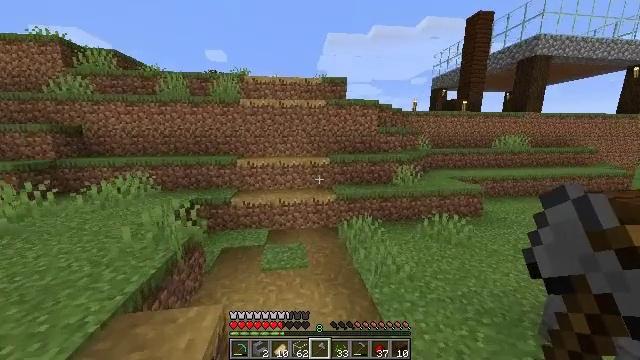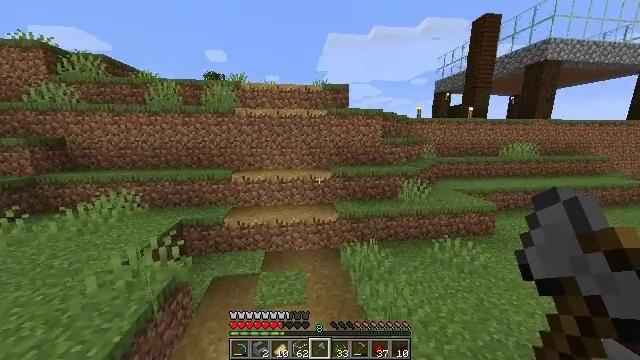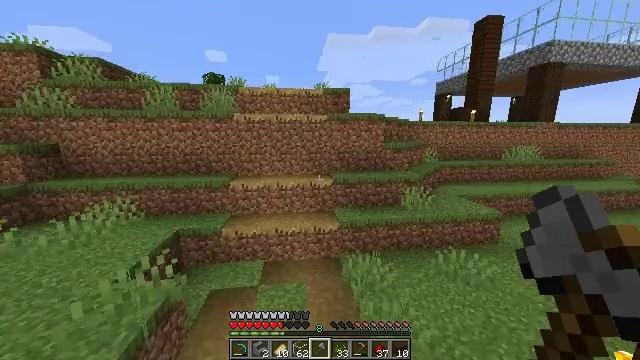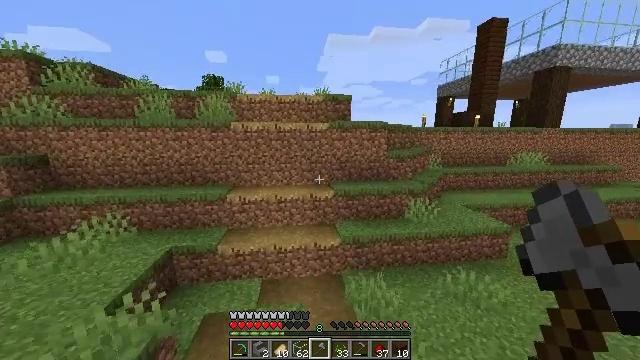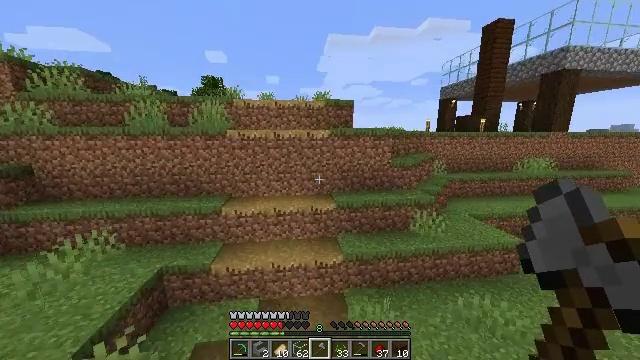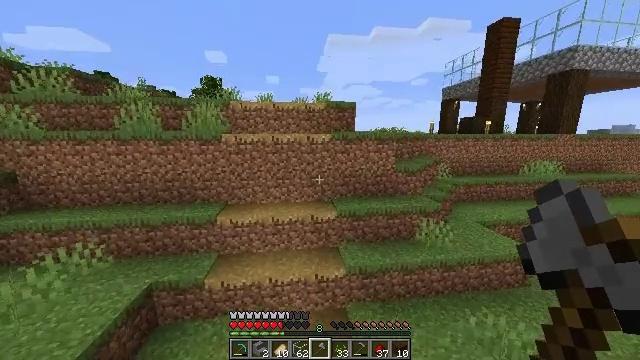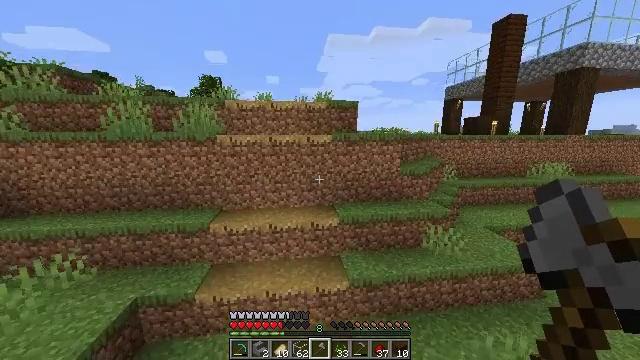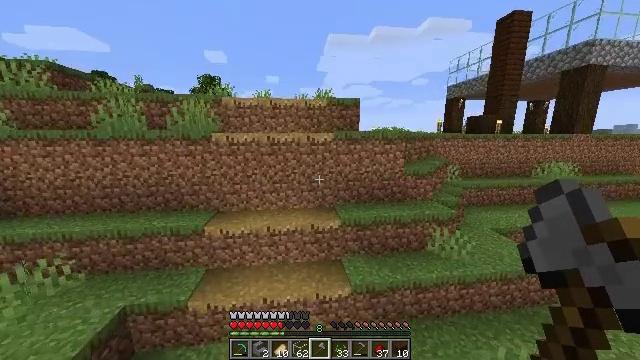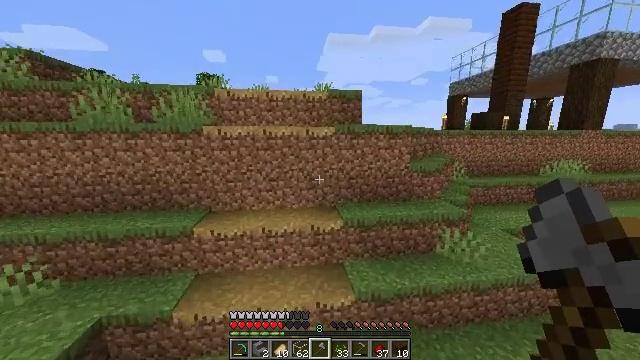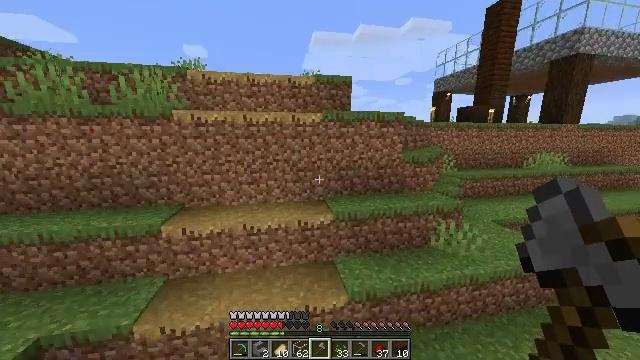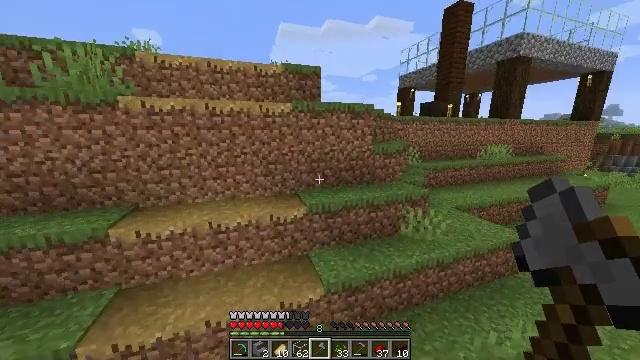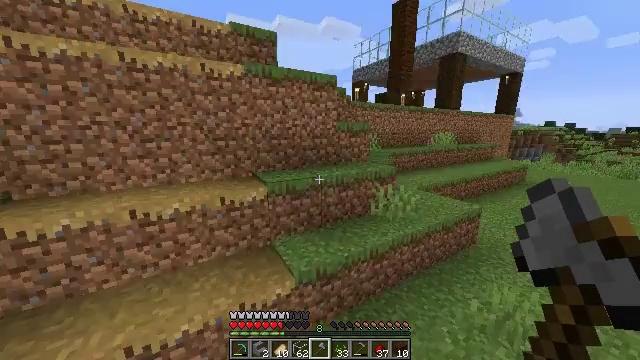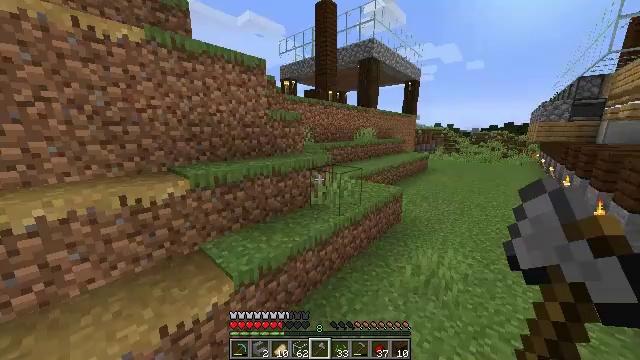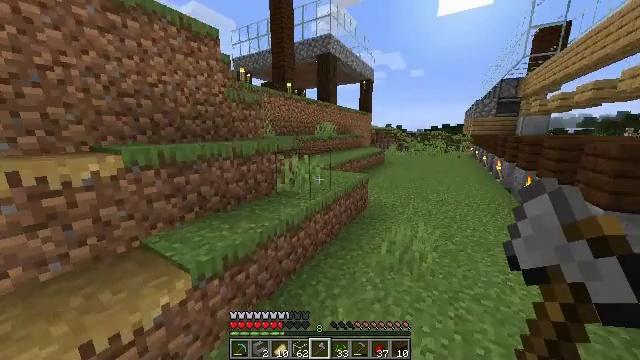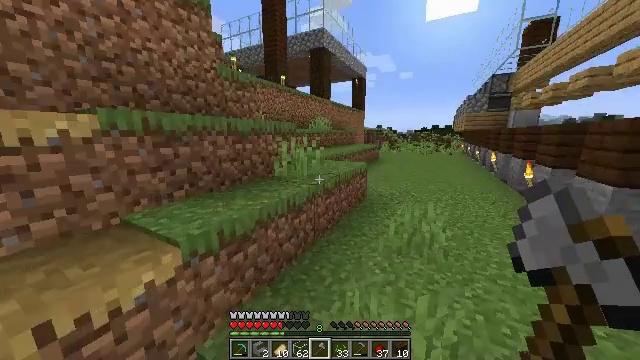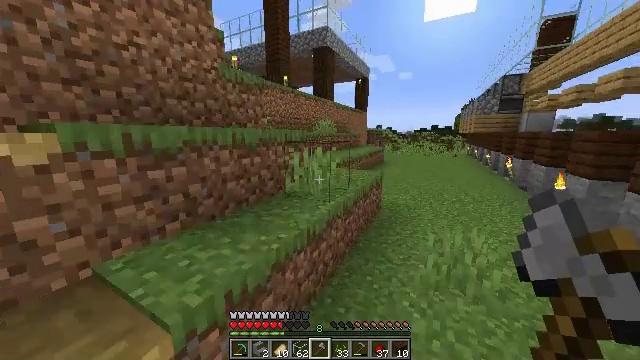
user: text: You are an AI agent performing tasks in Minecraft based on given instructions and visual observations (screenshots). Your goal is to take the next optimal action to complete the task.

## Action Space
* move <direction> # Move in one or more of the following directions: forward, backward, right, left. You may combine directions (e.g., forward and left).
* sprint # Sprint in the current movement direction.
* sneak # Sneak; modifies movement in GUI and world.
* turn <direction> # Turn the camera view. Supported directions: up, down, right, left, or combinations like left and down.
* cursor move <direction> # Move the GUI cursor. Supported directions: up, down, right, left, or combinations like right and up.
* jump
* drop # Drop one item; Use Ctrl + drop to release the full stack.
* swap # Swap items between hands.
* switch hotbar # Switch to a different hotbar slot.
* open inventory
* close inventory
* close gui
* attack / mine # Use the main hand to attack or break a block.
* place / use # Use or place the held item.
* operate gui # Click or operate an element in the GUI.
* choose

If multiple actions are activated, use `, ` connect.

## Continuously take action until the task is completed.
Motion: motion action
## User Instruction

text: Break the existing dark oak planks.
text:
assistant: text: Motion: move forward, sprint, jump
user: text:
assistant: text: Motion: move forward, sprint, jump
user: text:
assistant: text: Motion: move forward, sprint, jump
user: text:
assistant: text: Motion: move forward, sprint, jump
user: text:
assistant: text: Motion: move forward, sprint, jump
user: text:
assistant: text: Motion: move forward, jump
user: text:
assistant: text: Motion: move forward, jump
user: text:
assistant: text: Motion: move forward, jump
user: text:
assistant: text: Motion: move forward, turn right, jump
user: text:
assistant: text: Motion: move forward, turn right and down, jump
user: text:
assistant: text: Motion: move forward, turn right, jump
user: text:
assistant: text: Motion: move forward, turn right, jump
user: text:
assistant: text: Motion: move forward, sprint, turn right, jump
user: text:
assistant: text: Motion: move forward, sprint, turn right, jump
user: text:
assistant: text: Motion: move forward, sprint, jump
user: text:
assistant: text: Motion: move forward, sprint, jump
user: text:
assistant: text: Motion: move forward, jump
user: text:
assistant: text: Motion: move forward, jump
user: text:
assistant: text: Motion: move forward, turn left and up, jump
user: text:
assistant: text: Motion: move forward, turn left, jump
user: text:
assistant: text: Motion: move forward, jump
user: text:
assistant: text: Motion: move forward, jump
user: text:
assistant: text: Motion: move forward, jump
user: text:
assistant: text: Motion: move forward, sprint, turn left, jump
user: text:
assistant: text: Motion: move forward, sprint, turn left, jump
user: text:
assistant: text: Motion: move forward, sprint, turn left, jump
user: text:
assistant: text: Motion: move forward, sprint, turn left, jump
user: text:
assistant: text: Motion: move forward, turn left, jump
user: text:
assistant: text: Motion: move forward, turn left, jump
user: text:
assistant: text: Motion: move forward, jump